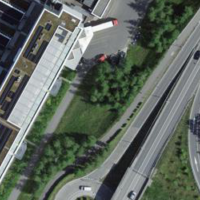
EUNIS habitat code: 57
Species observed at this site:
Alnus incana